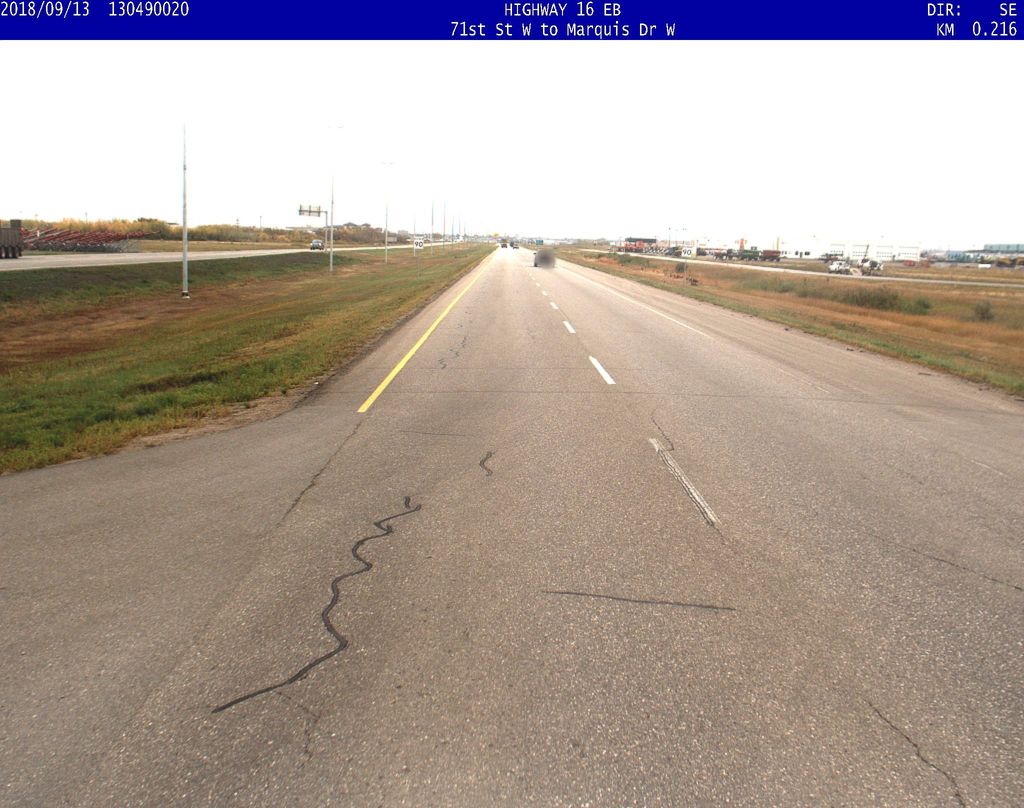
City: saskatoon